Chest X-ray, PA view. Patient: 43 years old, sex F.
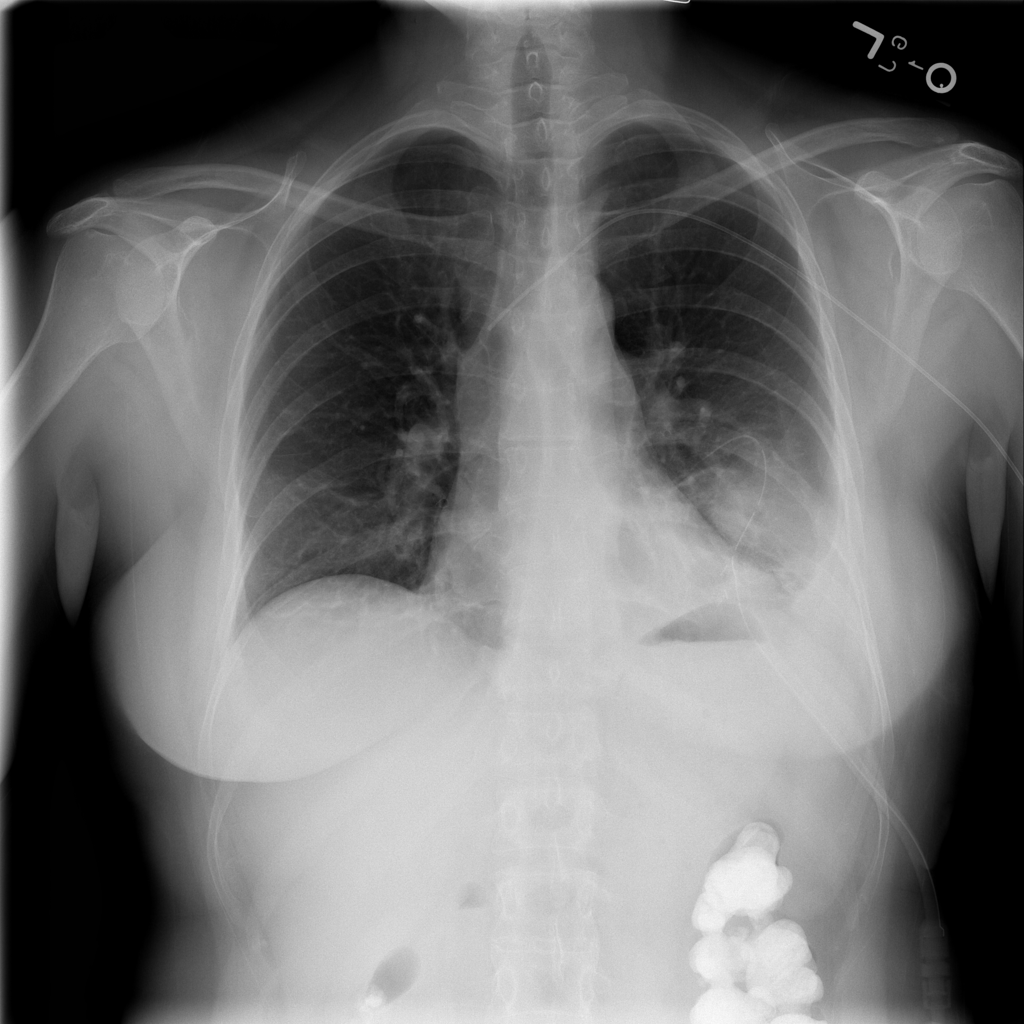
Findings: Atelectasis